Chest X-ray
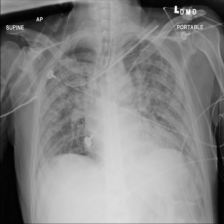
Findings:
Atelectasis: negative
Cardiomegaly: negative
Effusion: negative
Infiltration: positive
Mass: negative
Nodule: negative
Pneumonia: negative
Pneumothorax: negative
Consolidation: negative
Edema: negative
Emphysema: negative
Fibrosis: negative
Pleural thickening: negative
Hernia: negative